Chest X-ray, PA view. Patient: 54 years old, sex M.
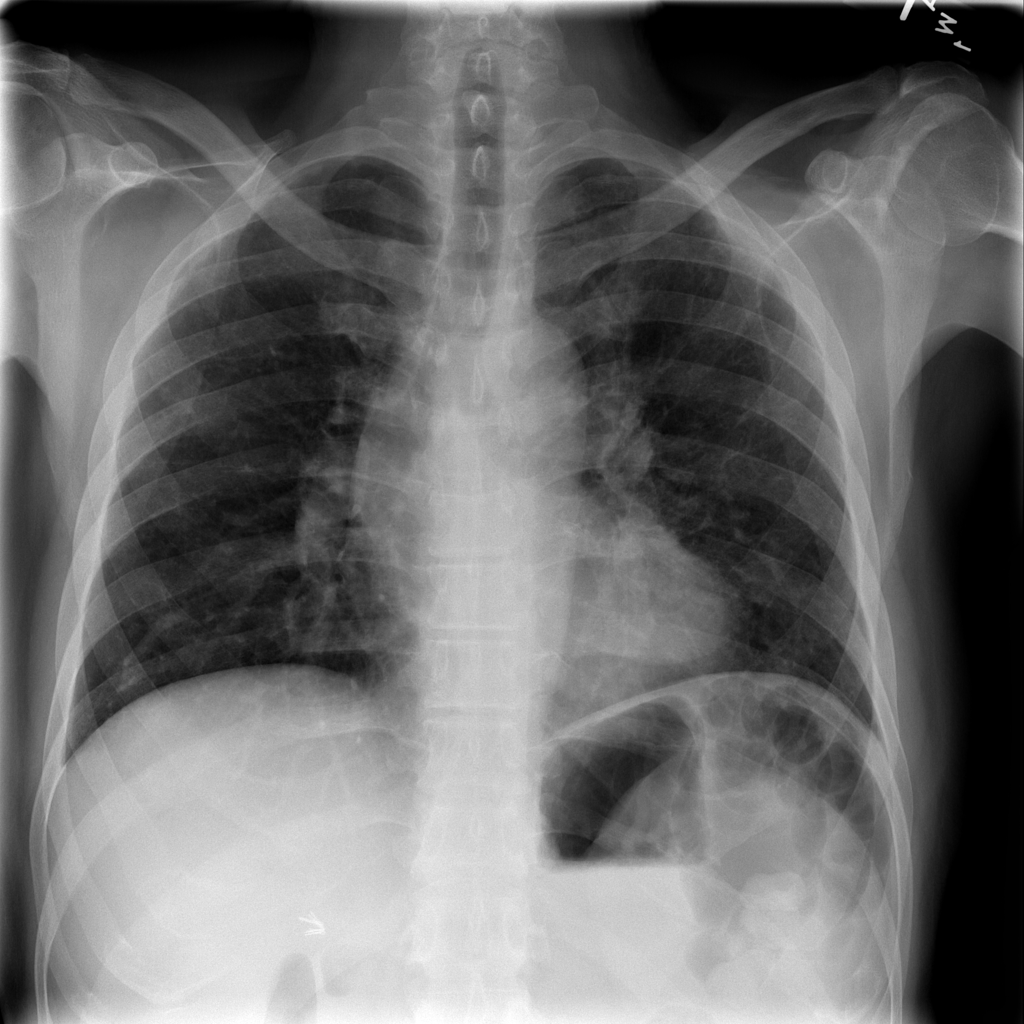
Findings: No Finding